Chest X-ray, AP view. Patient: 62 years old, sex F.
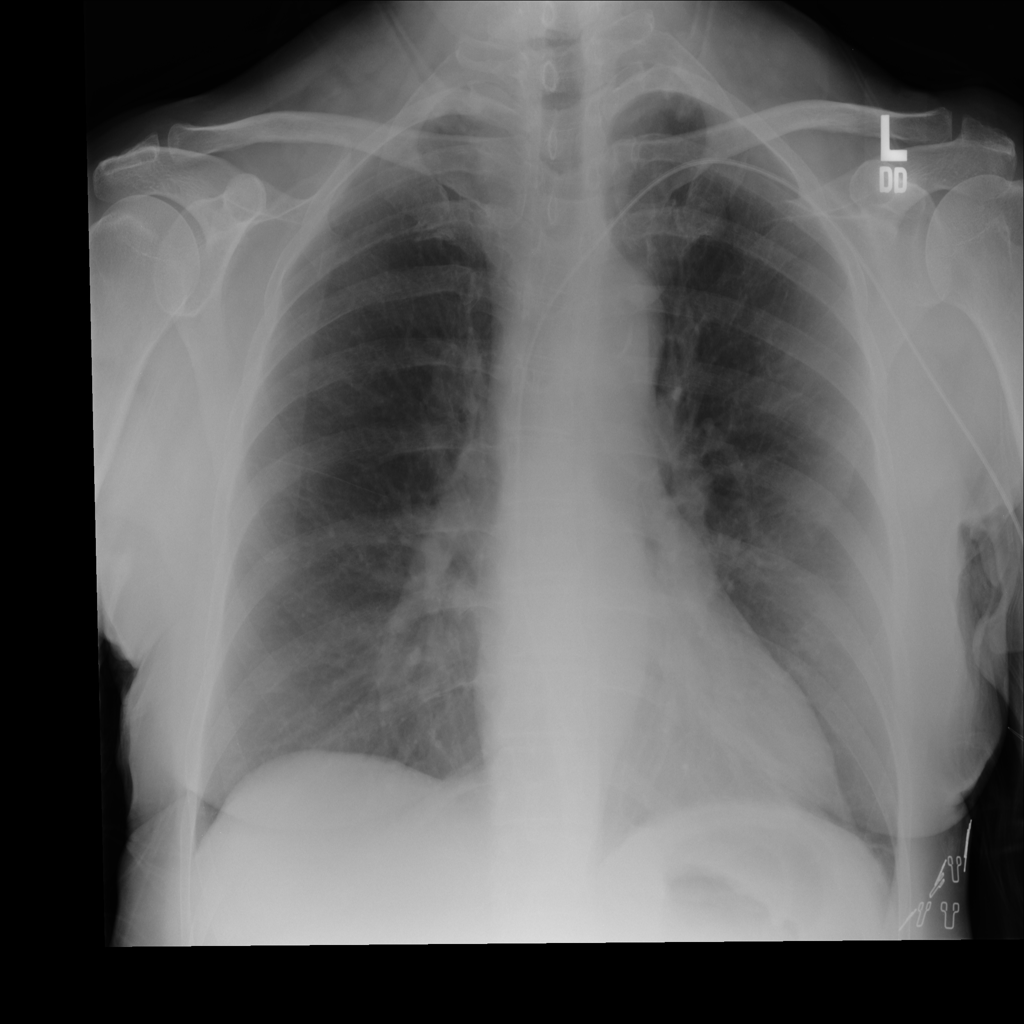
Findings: No Finding